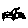
Label: bird